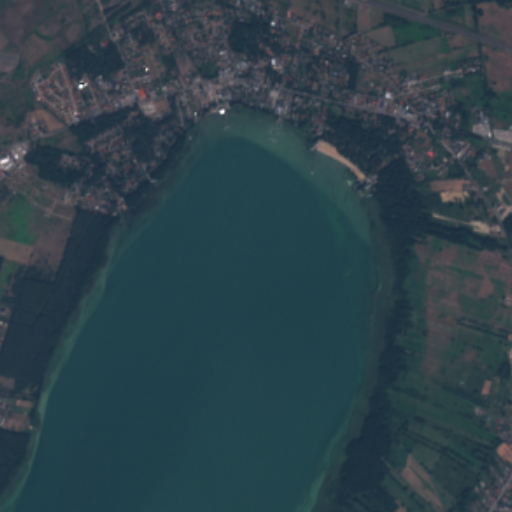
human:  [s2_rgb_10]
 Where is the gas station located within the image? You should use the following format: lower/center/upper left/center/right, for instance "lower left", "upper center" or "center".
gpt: The gas station is located in the upper center of the image.
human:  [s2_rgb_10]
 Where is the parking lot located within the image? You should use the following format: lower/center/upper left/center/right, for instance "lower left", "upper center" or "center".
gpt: The parking lot is located in the upper of the image.
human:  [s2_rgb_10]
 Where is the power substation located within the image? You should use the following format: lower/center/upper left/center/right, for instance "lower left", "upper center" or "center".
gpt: The power substation is located in the upper left of the image.
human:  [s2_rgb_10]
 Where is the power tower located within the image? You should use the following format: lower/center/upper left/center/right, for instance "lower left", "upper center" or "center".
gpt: The power tower is located in the upper of the image.
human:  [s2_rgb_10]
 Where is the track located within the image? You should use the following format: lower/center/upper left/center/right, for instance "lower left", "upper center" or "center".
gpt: There is no track in the image.